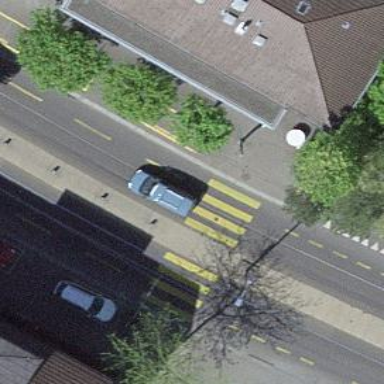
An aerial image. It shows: Uncontrolled crossing where the road intersects with tram railway.